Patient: sex F, age 54
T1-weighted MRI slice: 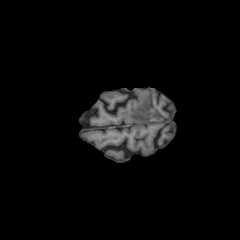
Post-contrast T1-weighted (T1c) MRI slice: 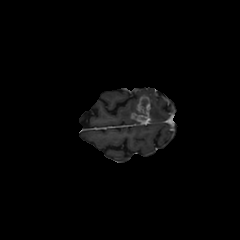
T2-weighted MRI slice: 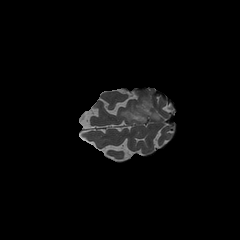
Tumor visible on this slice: yes
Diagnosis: Glioblastoma, IDH-wildtype
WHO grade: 4